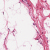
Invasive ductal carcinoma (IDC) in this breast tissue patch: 0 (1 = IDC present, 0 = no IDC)